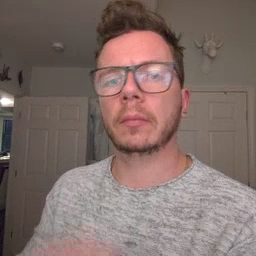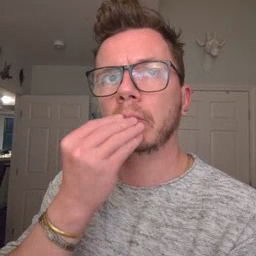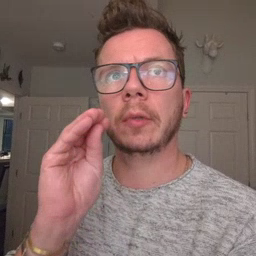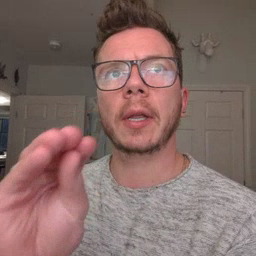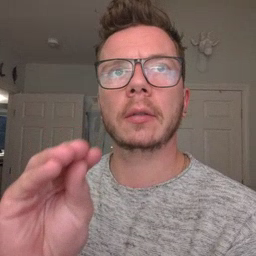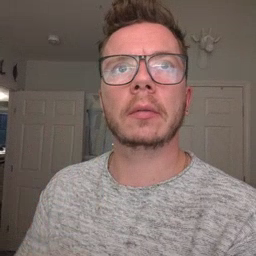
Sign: kiss